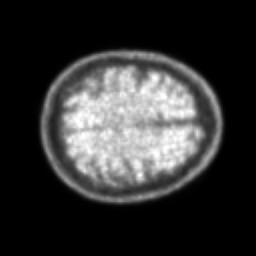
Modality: PET
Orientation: axial
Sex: male
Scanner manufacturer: ge